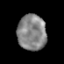
Tissue: prostate
Cell type: T cells
Senescence score: 0.3223
Nuclear area (px): 1003
Mean DAPI intensity: 133.644